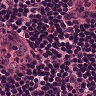
Metastatic tissue present: no